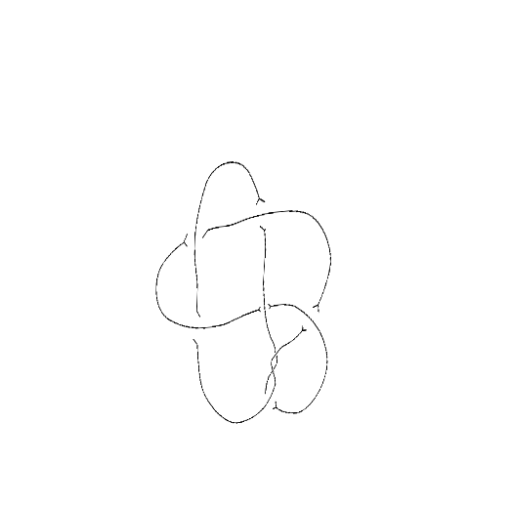
Crossing number: 8